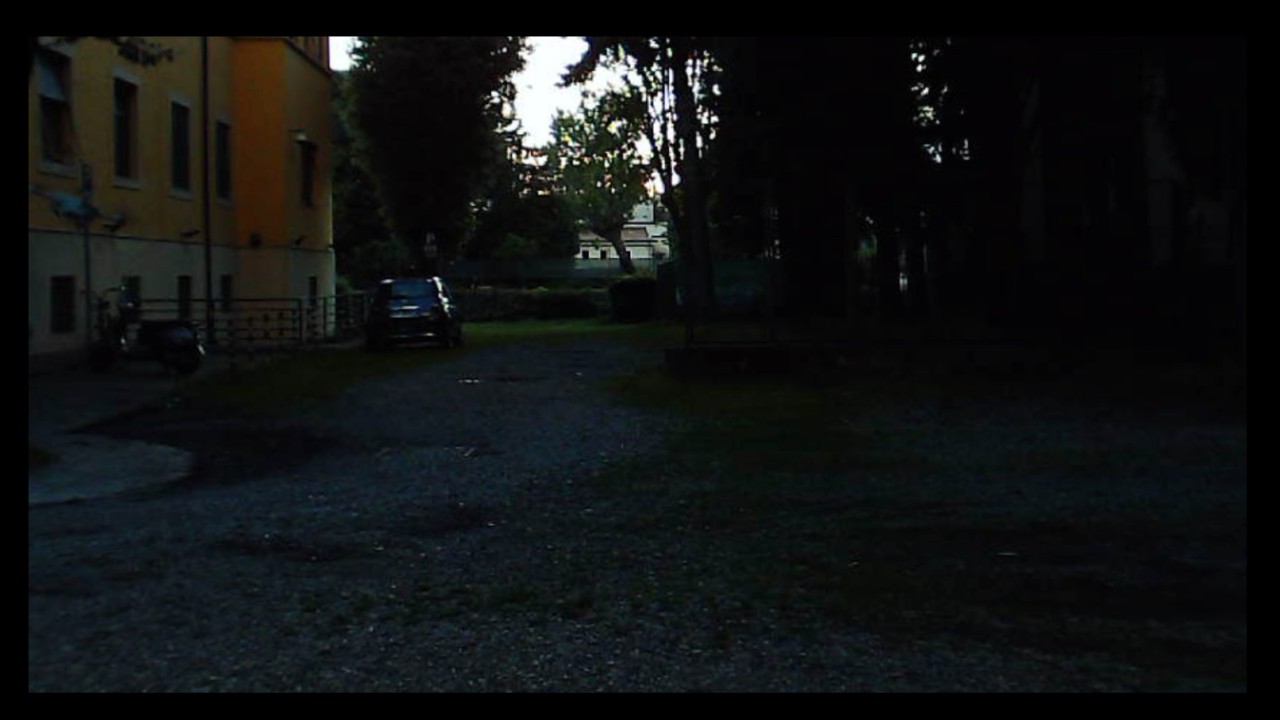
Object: DJI Mini 3

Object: DarwinFPV cineape20